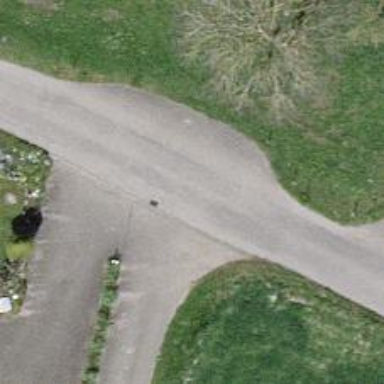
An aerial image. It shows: Unclassified road.